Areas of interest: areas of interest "Xi'an City East City Second School"
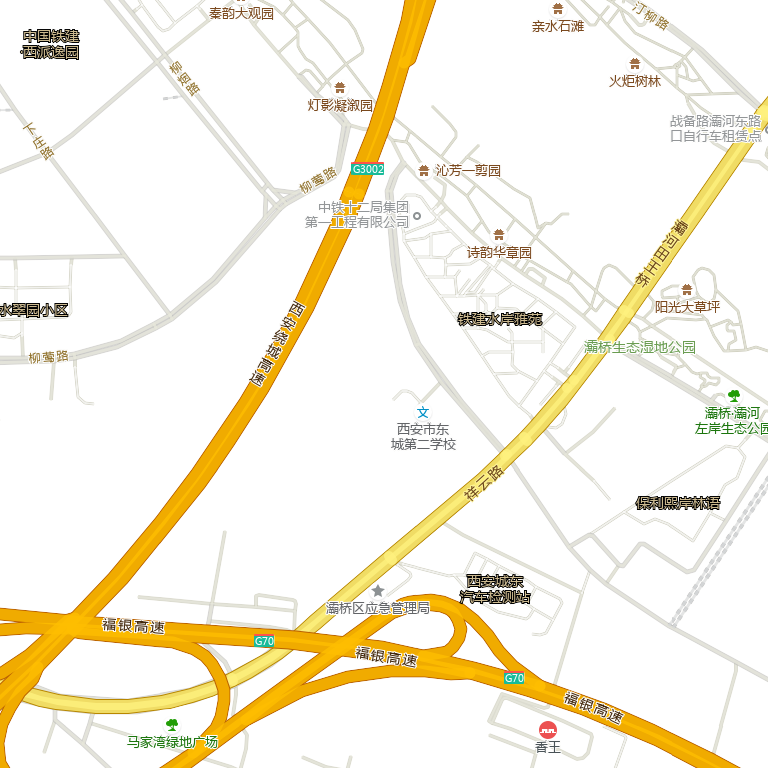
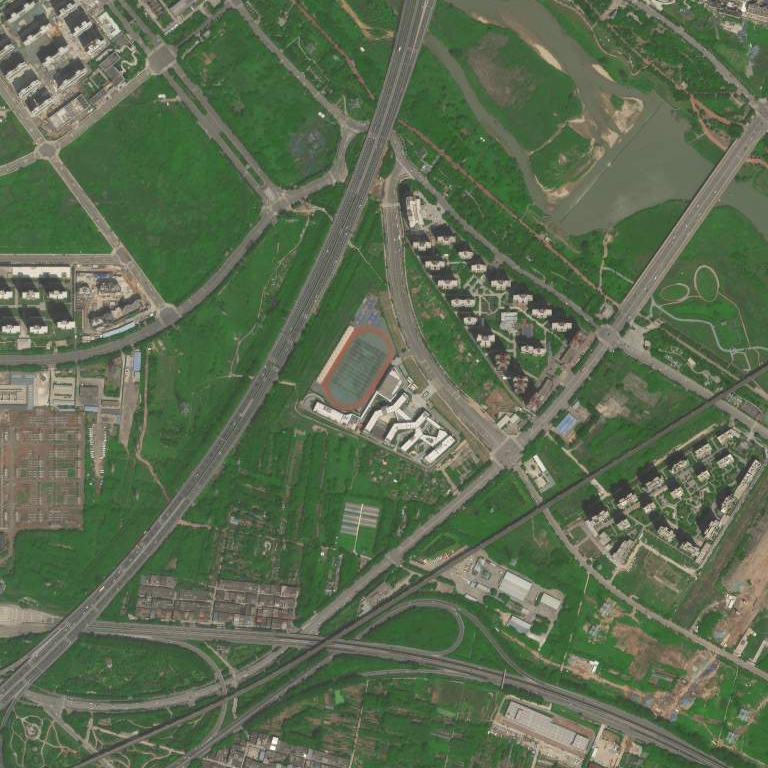